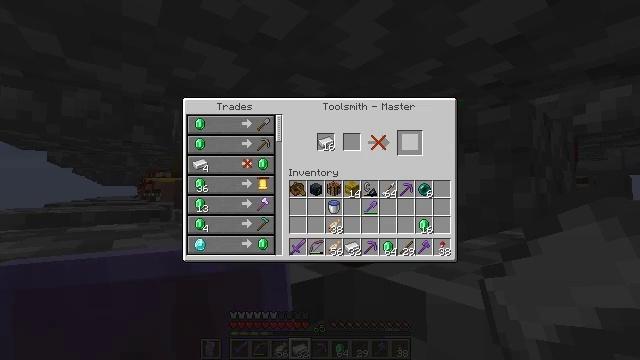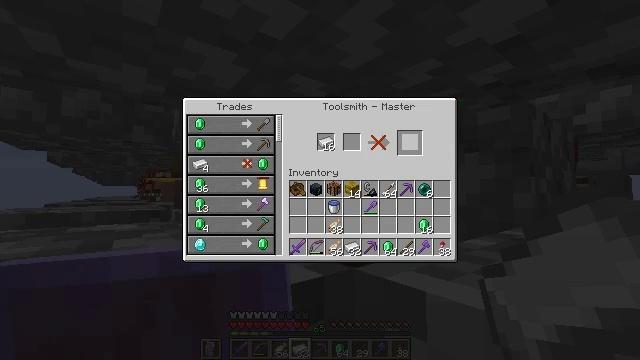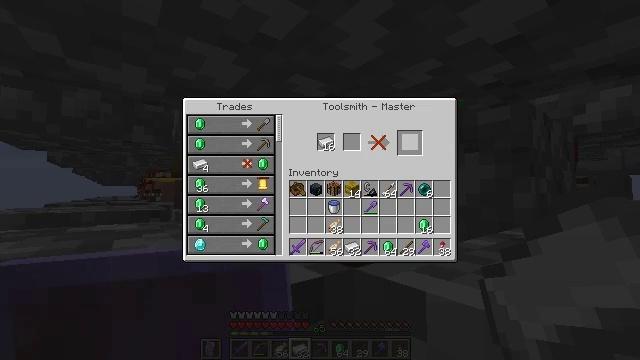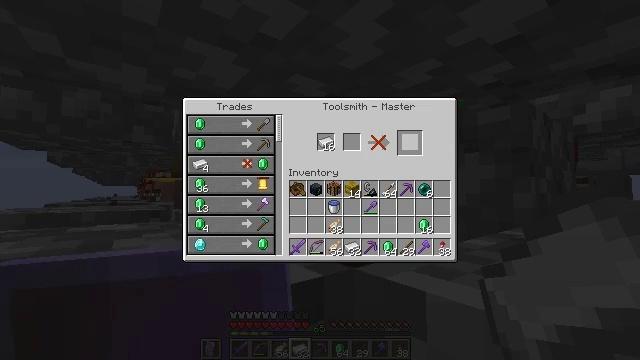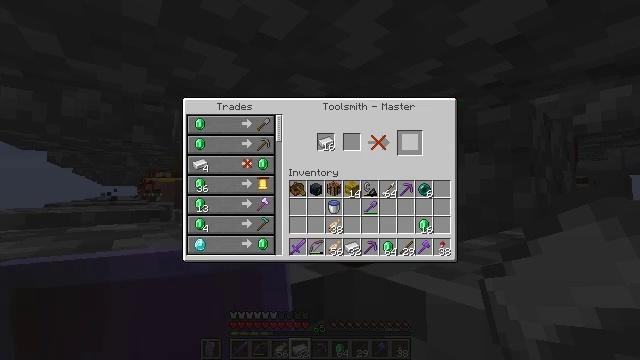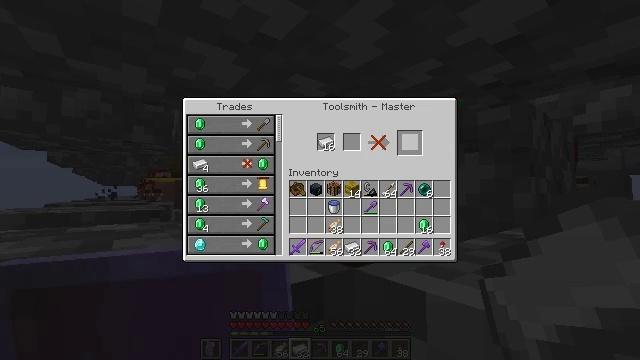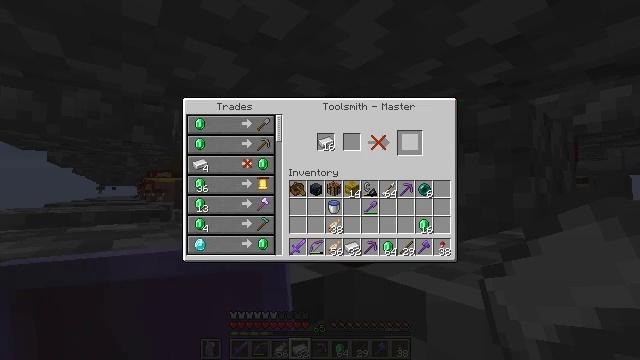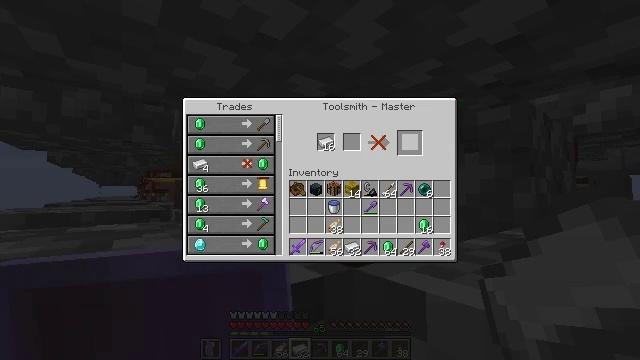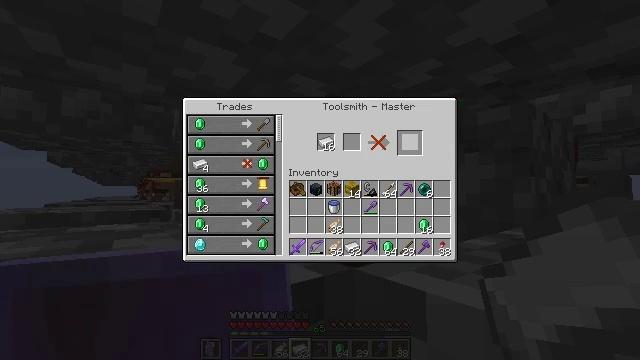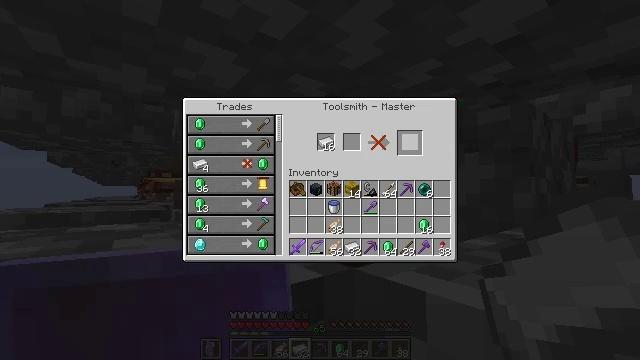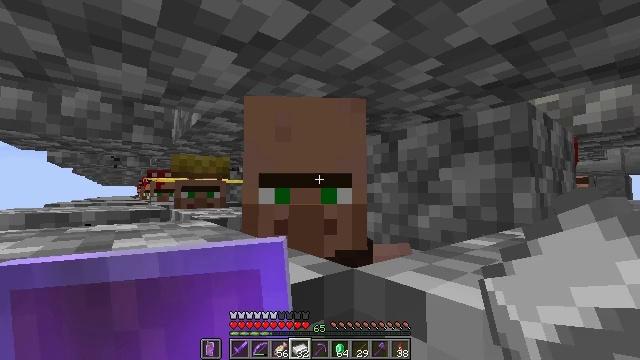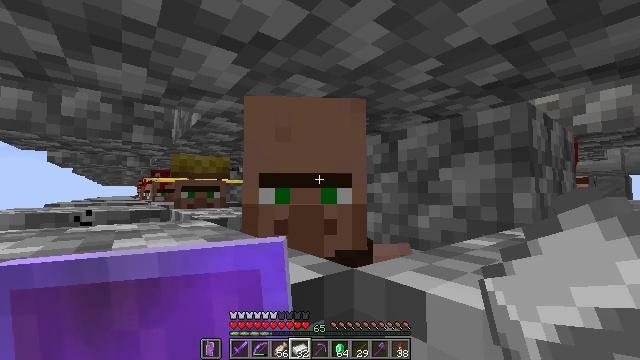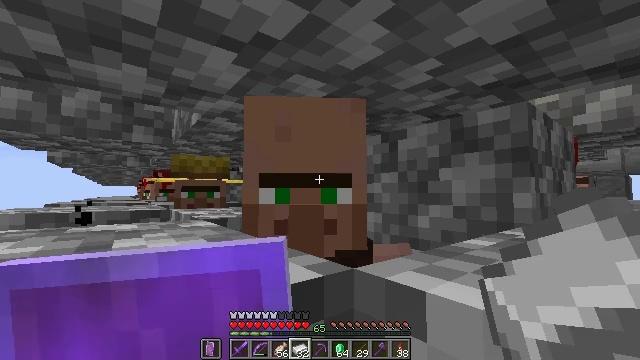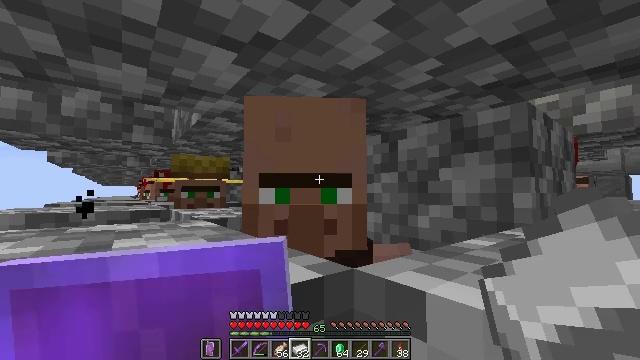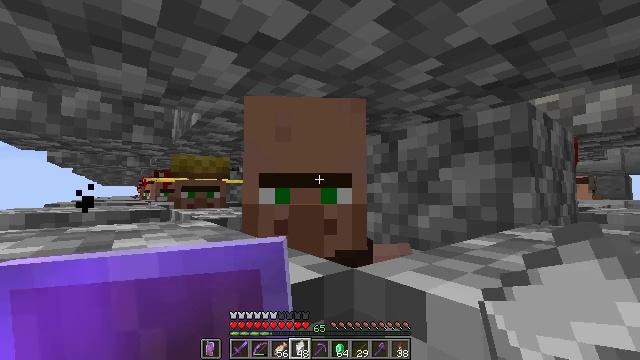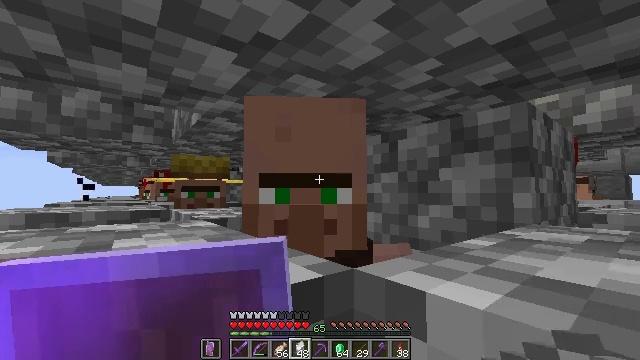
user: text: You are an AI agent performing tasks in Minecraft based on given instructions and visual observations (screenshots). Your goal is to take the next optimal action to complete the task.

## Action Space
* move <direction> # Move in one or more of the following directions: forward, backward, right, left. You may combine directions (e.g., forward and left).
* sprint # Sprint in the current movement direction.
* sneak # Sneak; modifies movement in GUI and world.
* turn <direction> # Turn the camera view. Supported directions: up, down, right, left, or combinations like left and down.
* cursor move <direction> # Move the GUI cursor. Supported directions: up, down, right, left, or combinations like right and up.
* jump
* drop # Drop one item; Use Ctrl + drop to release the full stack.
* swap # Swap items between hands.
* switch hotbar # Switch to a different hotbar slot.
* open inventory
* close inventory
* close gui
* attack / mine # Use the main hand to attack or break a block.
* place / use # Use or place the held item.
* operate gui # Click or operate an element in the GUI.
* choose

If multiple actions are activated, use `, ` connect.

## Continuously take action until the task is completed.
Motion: motion action
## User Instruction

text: Get your chainmail boots by crafting them in a crafting table.
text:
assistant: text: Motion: no_op
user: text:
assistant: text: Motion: no_op
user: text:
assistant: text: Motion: no_op
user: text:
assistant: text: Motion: no_op
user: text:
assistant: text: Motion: no_op
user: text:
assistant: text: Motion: no_op
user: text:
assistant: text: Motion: no_op
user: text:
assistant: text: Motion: no_op
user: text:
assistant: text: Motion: no_op
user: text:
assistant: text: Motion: no_op
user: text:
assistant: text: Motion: no_op
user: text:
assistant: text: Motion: no_op
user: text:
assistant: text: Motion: no_op
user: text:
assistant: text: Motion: no_op
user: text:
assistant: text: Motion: no_op
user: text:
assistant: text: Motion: no_op
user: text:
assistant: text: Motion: no_op
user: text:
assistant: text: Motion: no_op
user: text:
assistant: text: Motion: no_op
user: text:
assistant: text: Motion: no_op
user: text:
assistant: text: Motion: no_op
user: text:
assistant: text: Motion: no_op
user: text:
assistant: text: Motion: no_op
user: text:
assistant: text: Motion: no_op
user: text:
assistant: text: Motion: no_op
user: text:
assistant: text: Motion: no_op
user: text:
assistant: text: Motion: turn right and down
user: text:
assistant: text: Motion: turn right and down
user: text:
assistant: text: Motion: turn right
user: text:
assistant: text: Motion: no_op